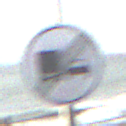
Verkehrszeichen: EndeUeberholverbotKraftfahrzeuge
Umgebung: Outdoor, Suburban
Tageszeit: MorningAfternoon
Wetter: PartlyCloudy
Licht: Natural
Jahreszeit: NotSpecified
Kontrast: HighContrast